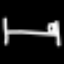
Label: bed